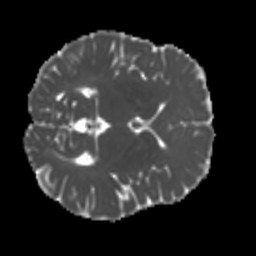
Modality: MD
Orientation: axial
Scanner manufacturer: siemens
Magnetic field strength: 3 T
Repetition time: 4 s
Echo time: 0.0594 s